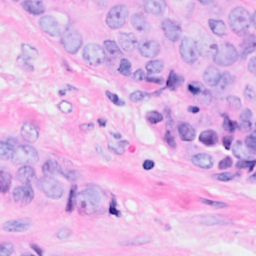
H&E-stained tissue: Breast